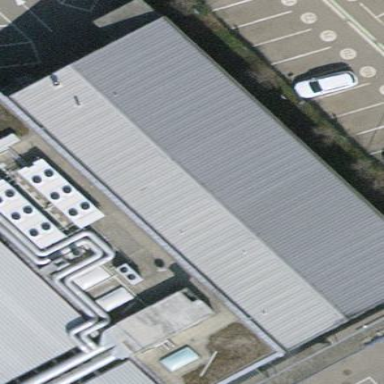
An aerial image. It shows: Garage.